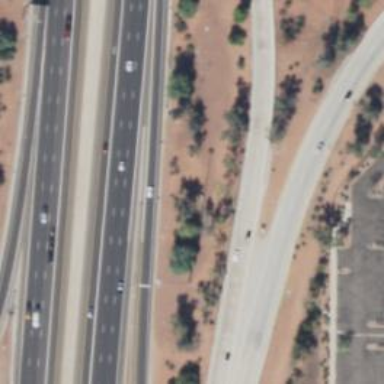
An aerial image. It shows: Motorway link.